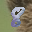
Label: 8